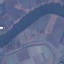
Land use / land cover: River